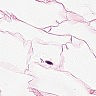
Metastatic tissue present: no